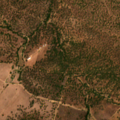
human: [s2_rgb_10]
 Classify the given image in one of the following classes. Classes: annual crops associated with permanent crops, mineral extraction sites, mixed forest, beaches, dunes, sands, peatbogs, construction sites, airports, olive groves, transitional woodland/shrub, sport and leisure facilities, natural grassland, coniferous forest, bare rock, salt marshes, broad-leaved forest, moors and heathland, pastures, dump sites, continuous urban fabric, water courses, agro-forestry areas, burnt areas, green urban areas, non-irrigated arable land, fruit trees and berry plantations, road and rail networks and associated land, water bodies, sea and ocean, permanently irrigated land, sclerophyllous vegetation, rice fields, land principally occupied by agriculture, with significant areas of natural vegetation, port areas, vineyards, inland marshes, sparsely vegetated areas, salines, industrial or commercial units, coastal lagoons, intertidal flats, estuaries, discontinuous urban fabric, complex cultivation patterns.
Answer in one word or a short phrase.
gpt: pastures, agro-forestry areas